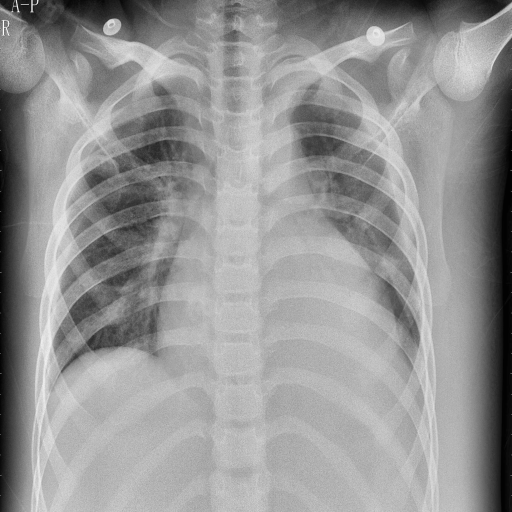
Finding: PNEUMONIA